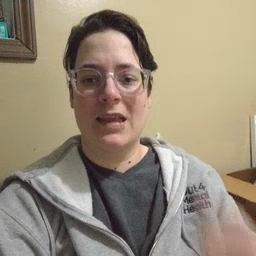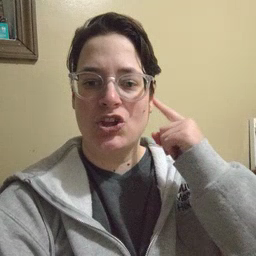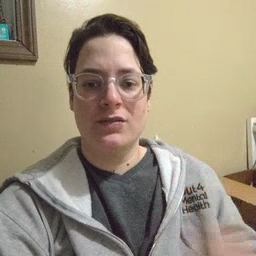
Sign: hear